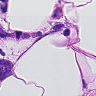
Metastatic tissue present: yes